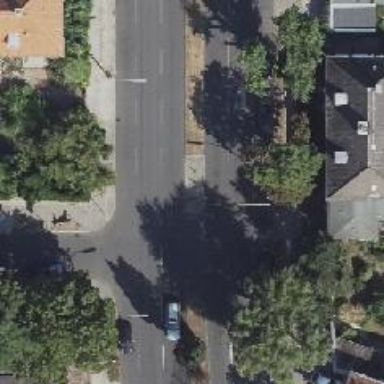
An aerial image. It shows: Residential road with asphalt surface.